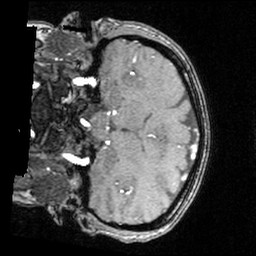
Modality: angio
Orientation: coronal
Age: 24
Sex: female
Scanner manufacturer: siemens
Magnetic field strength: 3 T
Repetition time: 0.025 s
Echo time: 0.00334 s